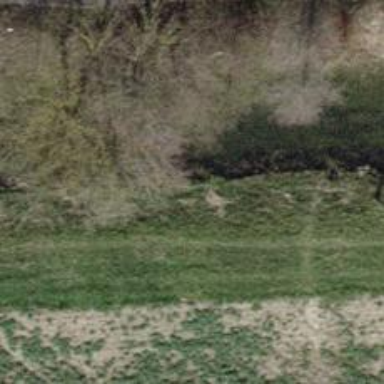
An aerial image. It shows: Hedge acting as barrier.